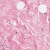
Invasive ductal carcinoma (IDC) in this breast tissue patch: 0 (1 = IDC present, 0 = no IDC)